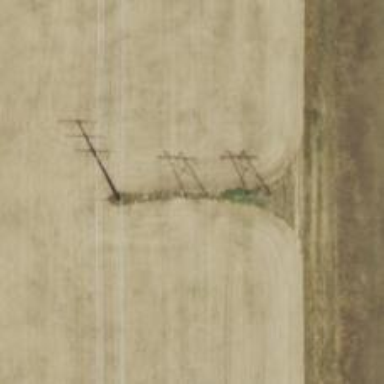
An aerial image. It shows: H-frame designed tower for power lines.